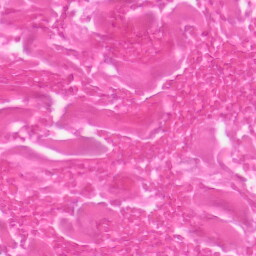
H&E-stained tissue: Skin